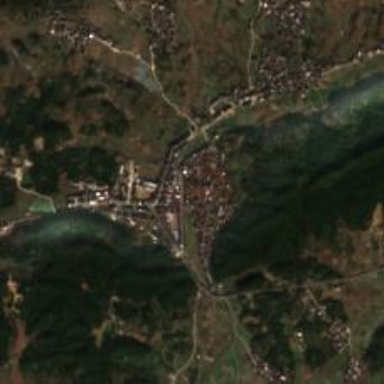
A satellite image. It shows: Town.